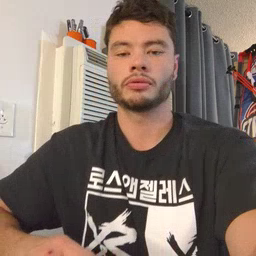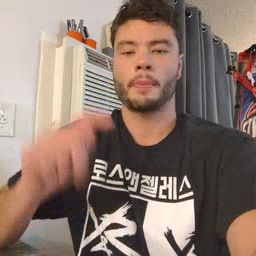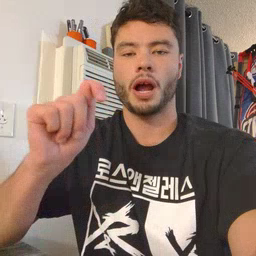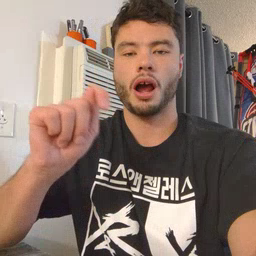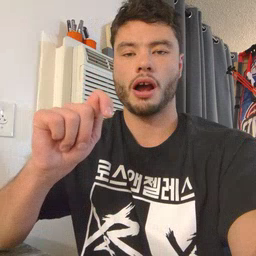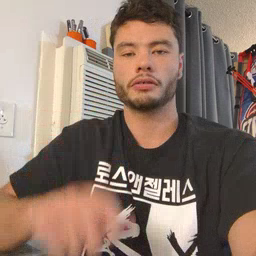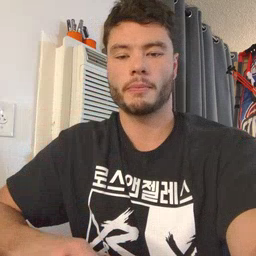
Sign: potty